Interaction volume radius: 5 \u00c5
Interaction volume height: 15 \u00c5
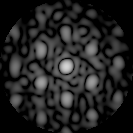
Disorder parameter: 0.51